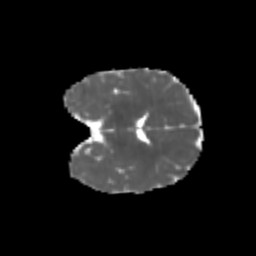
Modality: MD
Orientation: coronal
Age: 5
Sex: female
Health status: healthy